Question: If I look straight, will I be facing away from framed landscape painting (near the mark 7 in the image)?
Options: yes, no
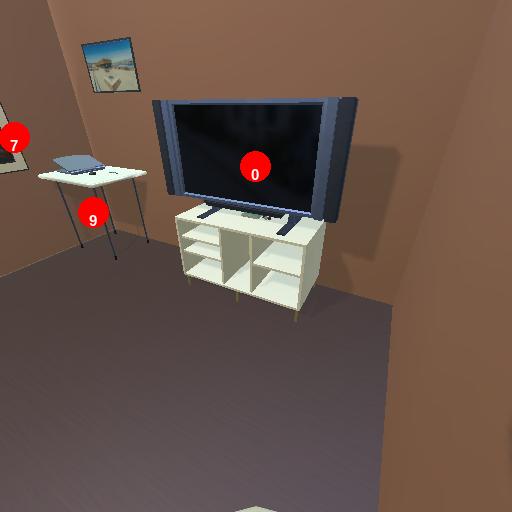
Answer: yes